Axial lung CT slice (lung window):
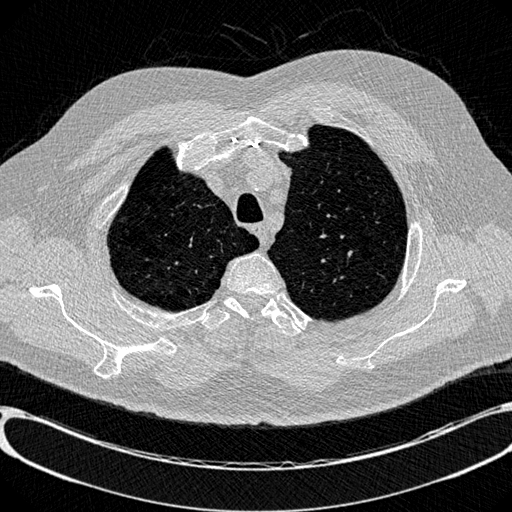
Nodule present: no